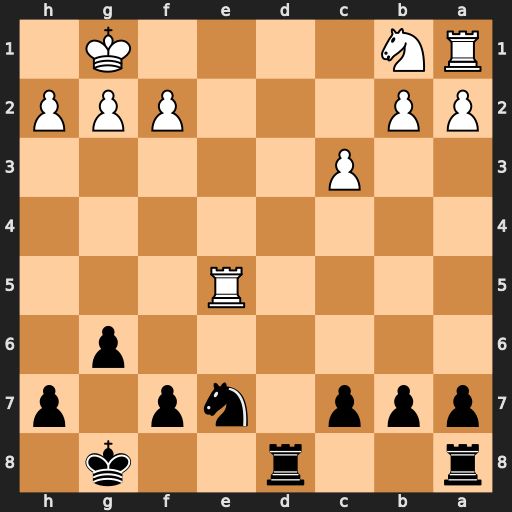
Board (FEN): r2r2k1/ppp1np1p/6p1/4R3/8/2P5/PP3PPP/RN4K1
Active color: b
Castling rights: -
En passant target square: -
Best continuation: Rd1+ Re1 Rxe1#